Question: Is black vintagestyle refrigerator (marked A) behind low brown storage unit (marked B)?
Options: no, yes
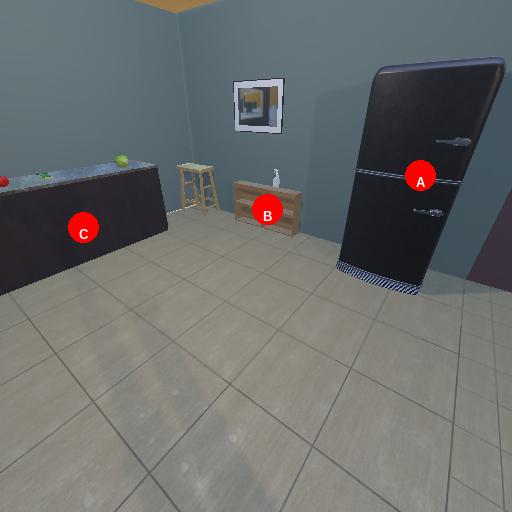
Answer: no